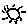
Label: sun